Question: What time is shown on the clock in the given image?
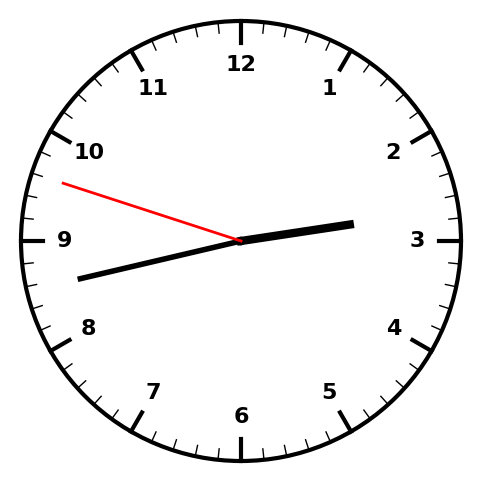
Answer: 02:42:48